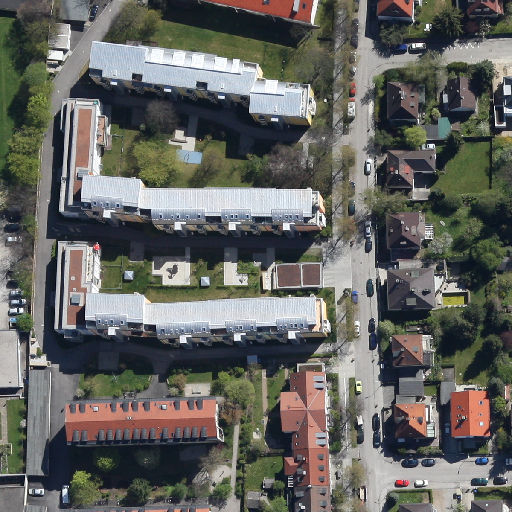
Referring expression: car in the parking area